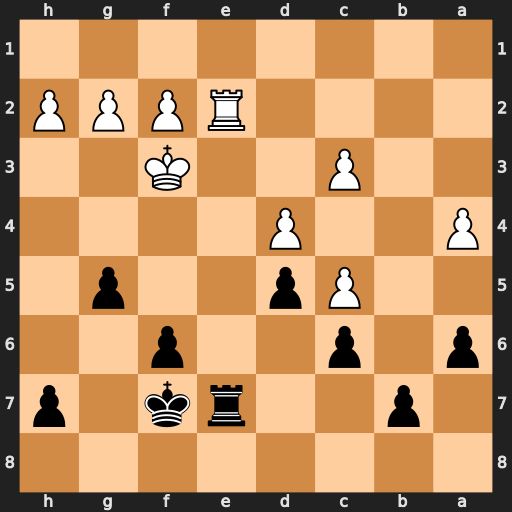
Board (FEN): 8/1p2rk1p/p1p2p2/2Pp2p1/P2P4/2P2K2/4RPPP/8
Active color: b
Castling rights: -
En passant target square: -
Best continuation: g4+ Kxg4 Rxe2